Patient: sex M, age 78
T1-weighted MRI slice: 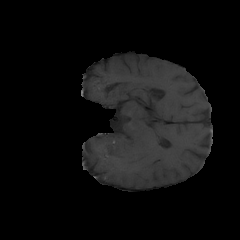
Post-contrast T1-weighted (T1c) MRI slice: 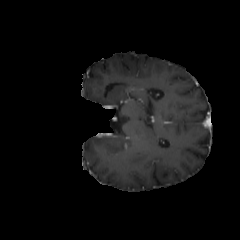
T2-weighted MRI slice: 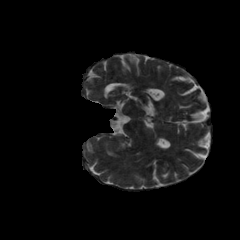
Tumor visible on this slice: no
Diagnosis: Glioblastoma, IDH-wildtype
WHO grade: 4